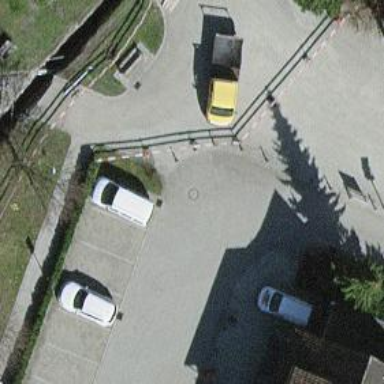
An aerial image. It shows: Rising bollard is in place as barrier.